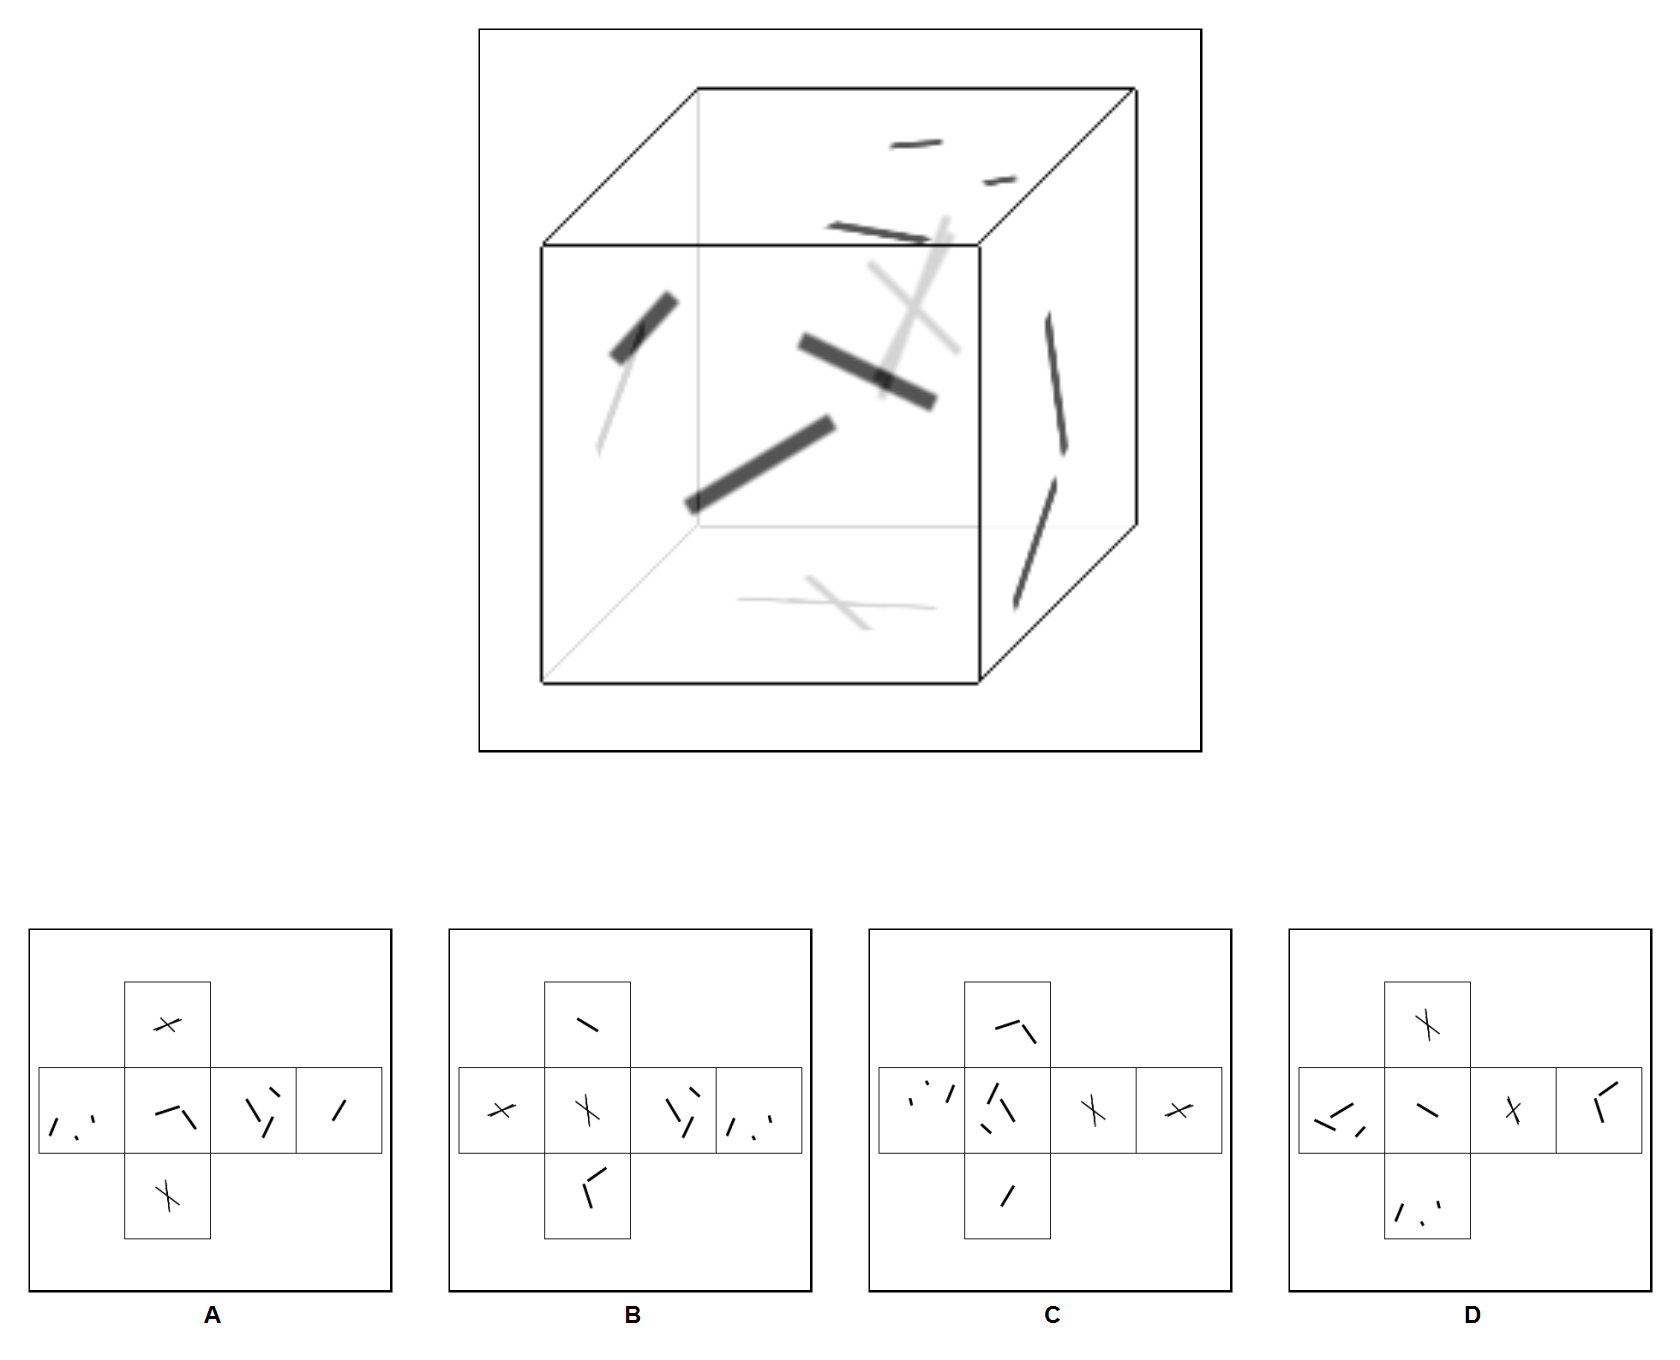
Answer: A